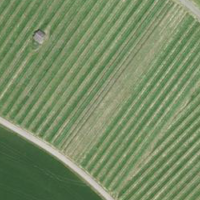
EUNIS habitat code: 52
Species observed at this site:
Senecio vulgaris